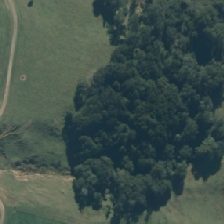
Land cover: manuka_kanuka